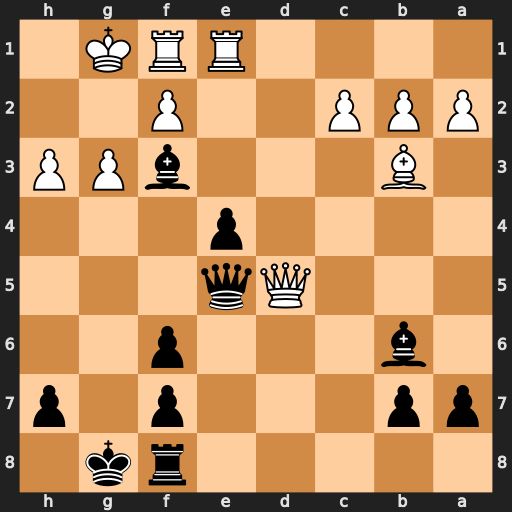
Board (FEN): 5rk1/pp3p1p/1b3p2/3Qq3/4p3/1B3bPP/PPP2P2/4RRK1
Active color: b
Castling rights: -
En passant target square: -
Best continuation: Qxg3#